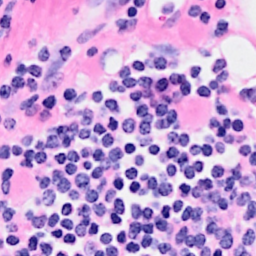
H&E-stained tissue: Breast